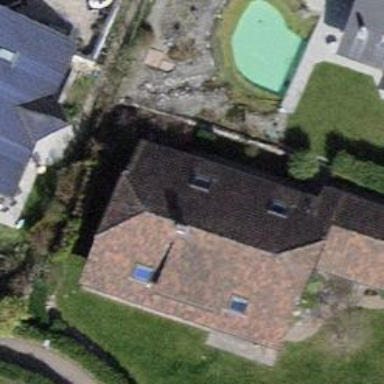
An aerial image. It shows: Building with tile roof.